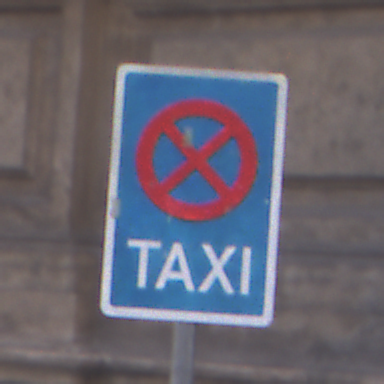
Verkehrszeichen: Taxenstand
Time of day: SunriseSunset
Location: Outdoor (Urban)
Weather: PartlyCloudy
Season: NotSpecified
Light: Natural